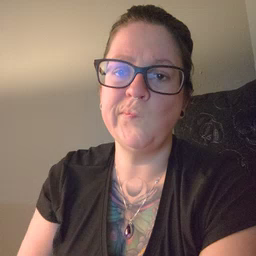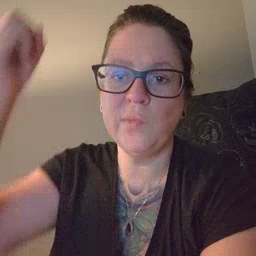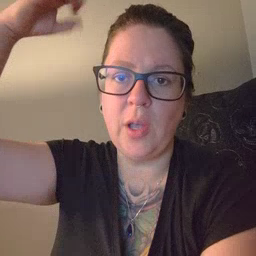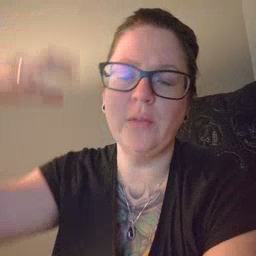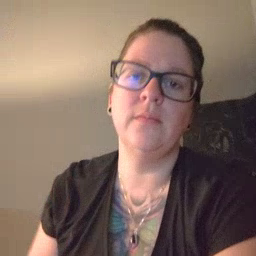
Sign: shower